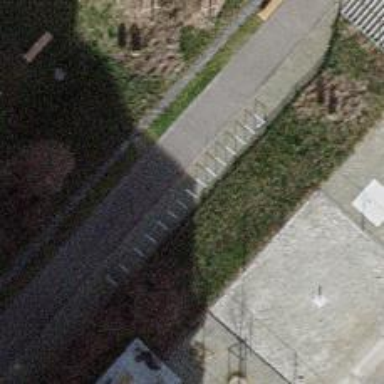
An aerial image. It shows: Bicycle parking area with stands.